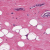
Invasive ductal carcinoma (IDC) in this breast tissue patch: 0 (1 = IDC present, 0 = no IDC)